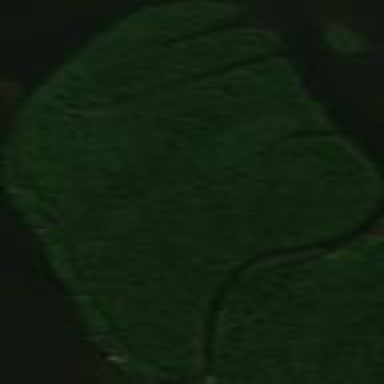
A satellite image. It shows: Islet.